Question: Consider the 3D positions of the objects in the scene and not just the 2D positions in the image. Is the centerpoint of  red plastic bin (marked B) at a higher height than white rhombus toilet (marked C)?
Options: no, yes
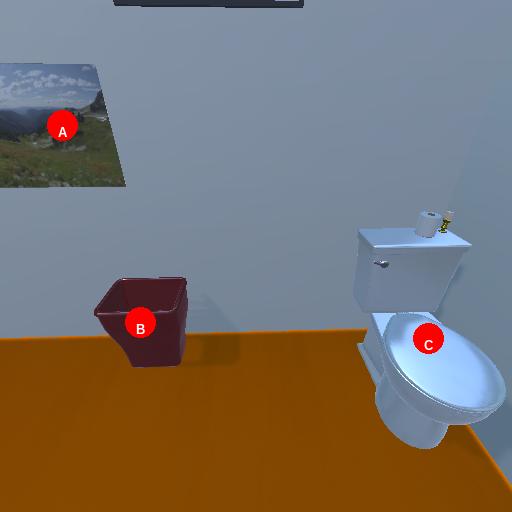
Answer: no